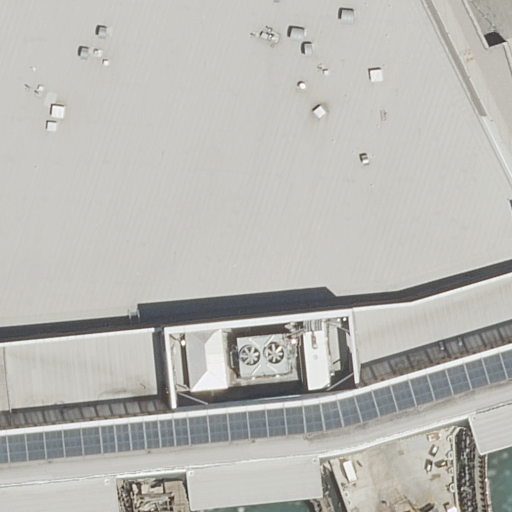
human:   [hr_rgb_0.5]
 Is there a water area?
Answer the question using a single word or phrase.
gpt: yes

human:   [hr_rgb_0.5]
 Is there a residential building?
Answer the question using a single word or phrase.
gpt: yes

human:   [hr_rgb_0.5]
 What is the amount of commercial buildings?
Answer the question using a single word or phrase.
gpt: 0

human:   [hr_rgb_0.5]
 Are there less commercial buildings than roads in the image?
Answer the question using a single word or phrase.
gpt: yes

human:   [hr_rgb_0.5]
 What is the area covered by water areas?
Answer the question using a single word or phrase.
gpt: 312m2

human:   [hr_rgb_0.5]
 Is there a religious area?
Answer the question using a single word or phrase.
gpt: no

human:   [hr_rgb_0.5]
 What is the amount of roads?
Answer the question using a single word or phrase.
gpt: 2

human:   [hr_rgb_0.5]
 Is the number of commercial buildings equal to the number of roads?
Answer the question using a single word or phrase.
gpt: no

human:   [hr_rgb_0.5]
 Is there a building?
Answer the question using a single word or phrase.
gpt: yes

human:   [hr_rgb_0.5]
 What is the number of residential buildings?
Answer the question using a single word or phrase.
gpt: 2

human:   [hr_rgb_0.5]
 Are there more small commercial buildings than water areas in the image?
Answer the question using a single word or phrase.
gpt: no

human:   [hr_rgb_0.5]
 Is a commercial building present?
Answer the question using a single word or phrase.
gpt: no

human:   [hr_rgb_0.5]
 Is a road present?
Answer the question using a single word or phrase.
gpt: yes

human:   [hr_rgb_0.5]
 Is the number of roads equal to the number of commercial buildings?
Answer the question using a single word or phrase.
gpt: no

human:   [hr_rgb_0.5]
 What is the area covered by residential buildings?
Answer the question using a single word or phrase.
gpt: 795m2

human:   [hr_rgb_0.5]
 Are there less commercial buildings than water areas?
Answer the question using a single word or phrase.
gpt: yes

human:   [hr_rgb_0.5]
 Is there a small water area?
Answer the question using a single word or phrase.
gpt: no

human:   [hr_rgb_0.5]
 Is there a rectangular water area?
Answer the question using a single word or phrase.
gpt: no

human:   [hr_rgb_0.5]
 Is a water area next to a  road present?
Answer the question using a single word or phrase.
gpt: yes

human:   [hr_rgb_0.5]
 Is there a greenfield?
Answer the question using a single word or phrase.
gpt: no

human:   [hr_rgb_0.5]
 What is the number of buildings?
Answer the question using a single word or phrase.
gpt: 6

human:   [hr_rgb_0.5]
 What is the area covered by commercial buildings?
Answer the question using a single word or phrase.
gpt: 0m2

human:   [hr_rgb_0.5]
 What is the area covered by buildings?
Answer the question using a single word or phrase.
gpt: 1026m2

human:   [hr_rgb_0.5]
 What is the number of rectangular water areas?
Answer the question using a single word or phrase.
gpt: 0

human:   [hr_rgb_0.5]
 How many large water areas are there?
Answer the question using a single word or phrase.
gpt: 0

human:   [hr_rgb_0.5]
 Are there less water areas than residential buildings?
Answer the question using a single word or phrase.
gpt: yes

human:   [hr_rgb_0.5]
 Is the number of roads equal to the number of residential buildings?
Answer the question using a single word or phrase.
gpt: yes

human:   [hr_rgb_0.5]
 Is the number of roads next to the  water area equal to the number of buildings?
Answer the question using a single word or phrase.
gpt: no

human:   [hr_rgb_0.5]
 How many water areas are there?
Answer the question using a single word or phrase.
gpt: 1

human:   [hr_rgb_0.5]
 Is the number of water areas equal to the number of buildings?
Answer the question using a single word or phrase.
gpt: no

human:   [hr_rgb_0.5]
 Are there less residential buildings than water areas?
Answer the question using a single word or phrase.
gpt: no

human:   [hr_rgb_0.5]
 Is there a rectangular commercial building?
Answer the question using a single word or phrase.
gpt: no

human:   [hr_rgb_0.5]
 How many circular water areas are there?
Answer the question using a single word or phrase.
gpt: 0

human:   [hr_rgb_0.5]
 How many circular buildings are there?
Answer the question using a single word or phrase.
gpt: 0

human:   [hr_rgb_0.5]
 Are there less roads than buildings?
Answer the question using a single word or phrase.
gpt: yes

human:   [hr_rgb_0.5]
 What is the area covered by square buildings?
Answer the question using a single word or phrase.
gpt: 0m2

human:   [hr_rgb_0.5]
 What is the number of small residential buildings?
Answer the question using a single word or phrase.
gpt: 0

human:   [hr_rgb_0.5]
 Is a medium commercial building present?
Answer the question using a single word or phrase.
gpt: no

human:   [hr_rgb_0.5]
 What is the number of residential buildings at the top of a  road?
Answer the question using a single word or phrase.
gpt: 1

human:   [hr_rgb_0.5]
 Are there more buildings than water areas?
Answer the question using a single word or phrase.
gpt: yes

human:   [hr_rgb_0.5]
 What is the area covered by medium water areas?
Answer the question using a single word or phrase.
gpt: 312m2

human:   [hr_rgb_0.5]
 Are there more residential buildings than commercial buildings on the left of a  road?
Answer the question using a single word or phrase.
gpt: yes

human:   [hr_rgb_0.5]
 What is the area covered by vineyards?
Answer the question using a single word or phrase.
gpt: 0m2

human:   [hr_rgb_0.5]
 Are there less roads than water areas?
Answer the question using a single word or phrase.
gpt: no

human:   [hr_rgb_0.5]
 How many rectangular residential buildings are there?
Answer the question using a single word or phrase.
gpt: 1

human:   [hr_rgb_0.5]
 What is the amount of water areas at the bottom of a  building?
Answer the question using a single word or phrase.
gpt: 1

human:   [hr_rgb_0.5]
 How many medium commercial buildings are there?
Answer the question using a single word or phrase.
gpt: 0

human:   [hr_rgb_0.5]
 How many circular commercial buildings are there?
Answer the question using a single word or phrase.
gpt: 0

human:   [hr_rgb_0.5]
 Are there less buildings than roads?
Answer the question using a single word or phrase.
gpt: no

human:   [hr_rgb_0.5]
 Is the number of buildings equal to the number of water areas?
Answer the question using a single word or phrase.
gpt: no

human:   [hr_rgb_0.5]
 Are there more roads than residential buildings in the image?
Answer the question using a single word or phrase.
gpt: no

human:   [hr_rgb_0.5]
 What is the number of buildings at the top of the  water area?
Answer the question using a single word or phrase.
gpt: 2

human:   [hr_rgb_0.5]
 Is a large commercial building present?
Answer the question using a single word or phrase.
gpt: no

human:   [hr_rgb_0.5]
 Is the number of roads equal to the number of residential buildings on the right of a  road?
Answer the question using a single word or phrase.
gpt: no

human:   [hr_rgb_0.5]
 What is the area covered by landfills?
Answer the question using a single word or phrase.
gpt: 0m2

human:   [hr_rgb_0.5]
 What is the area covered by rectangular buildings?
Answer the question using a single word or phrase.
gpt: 355m2

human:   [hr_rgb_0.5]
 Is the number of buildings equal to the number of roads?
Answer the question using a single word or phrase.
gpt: no

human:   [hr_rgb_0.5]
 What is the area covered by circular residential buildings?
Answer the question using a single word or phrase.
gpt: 0m2

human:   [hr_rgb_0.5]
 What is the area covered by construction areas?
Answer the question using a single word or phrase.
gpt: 0m2

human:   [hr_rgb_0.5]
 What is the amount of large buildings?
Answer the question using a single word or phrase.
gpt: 1

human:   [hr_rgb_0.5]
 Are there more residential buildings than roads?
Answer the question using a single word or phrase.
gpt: no

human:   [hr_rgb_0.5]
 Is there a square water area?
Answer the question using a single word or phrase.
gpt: no

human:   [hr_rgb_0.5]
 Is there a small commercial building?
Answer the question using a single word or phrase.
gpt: no

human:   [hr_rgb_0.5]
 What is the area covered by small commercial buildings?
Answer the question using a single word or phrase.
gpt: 0m2